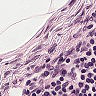
Metastatic tissue present: no